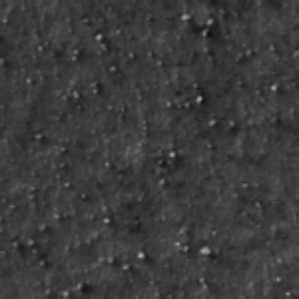
Label: frost